Question: Count the number of objects in the diagram.
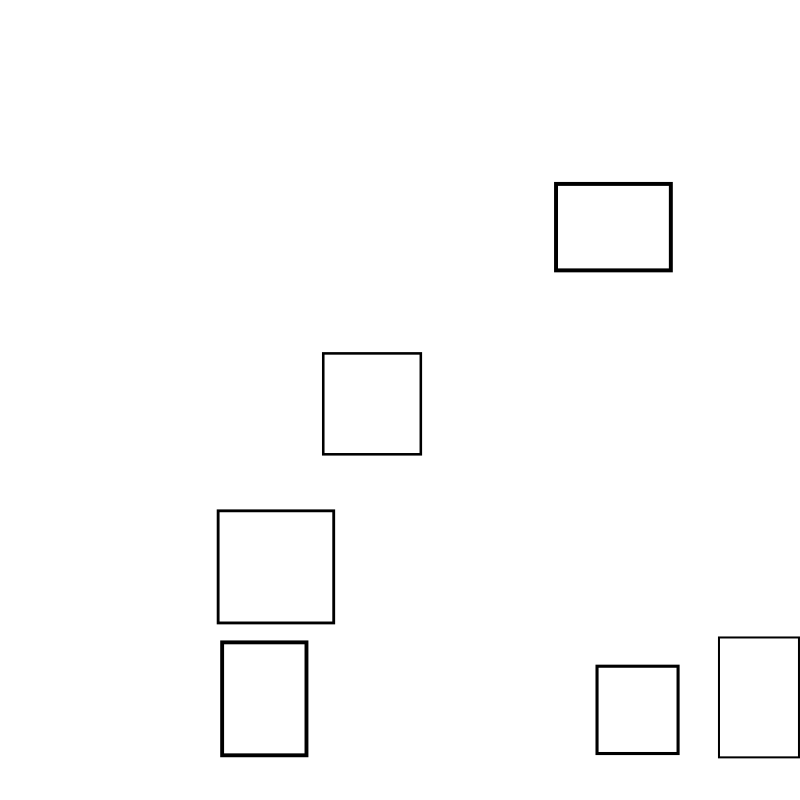
Answer: 6